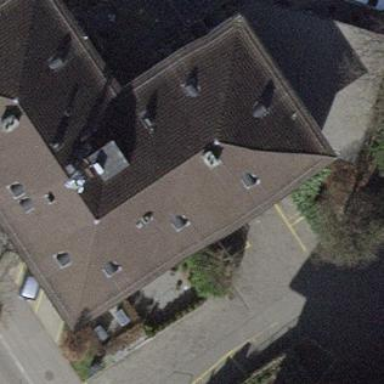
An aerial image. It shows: Hipped-roof building with apartments.